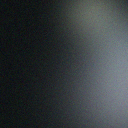
Screen state: off